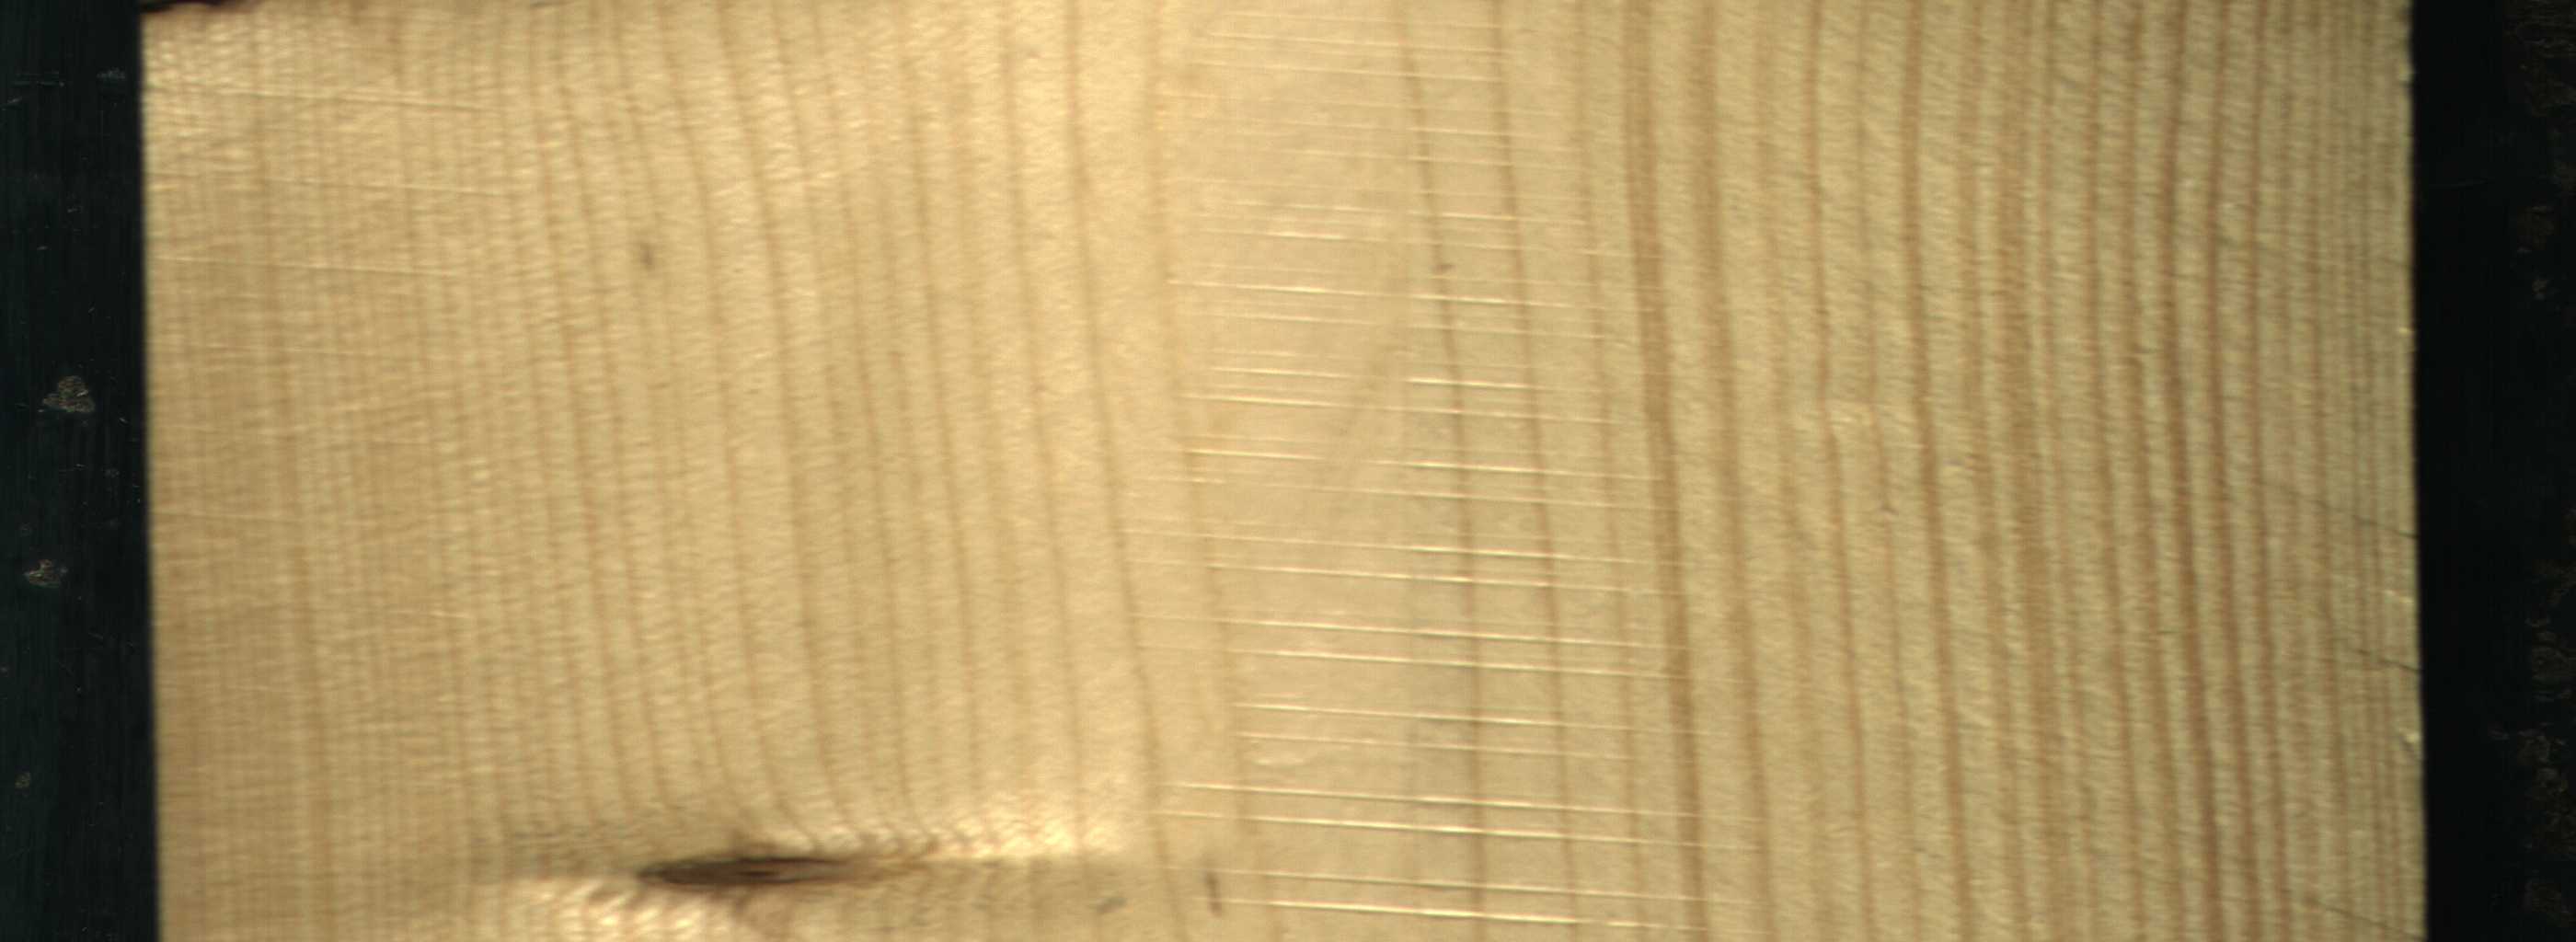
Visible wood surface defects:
Dead_Knot